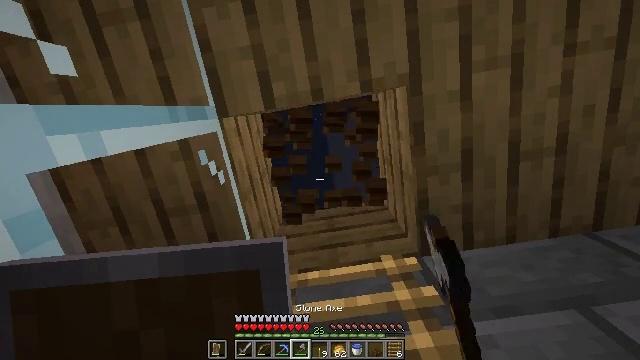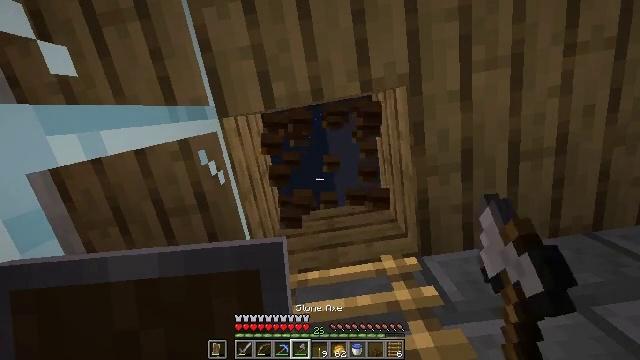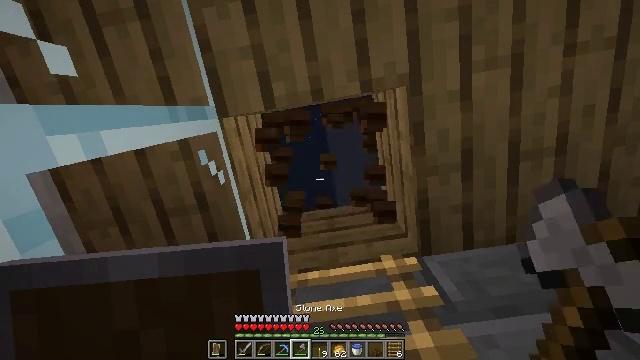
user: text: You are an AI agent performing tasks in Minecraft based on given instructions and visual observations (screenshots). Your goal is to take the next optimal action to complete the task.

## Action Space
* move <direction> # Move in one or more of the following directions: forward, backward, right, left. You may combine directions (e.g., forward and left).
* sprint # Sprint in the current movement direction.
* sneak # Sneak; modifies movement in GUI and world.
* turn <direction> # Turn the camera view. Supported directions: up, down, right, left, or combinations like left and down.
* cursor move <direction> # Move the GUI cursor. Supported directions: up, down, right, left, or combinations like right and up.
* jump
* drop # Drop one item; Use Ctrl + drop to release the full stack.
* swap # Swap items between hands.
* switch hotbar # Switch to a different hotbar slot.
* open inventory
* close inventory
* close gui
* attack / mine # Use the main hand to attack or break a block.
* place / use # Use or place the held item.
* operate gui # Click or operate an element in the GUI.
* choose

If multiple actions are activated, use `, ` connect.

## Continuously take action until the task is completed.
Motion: motion action
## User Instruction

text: Mine the dark oak trapdoor.
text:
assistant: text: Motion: attack / mine
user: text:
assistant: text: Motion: attack / mine
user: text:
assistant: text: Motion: no_op